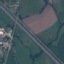
Label: Highway